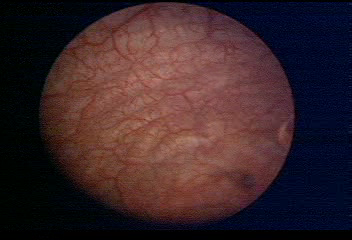
Modality: WLC
Class: Normal mucosa
Bladder cancer association: No